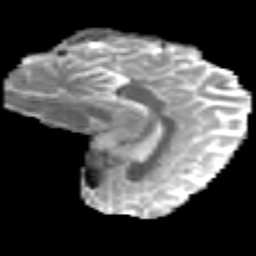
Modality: MD
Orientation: sagittal
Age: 18
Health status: ill
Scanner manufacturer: philips
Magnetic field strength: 3 T
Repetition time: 9 s
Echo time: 0.127 s